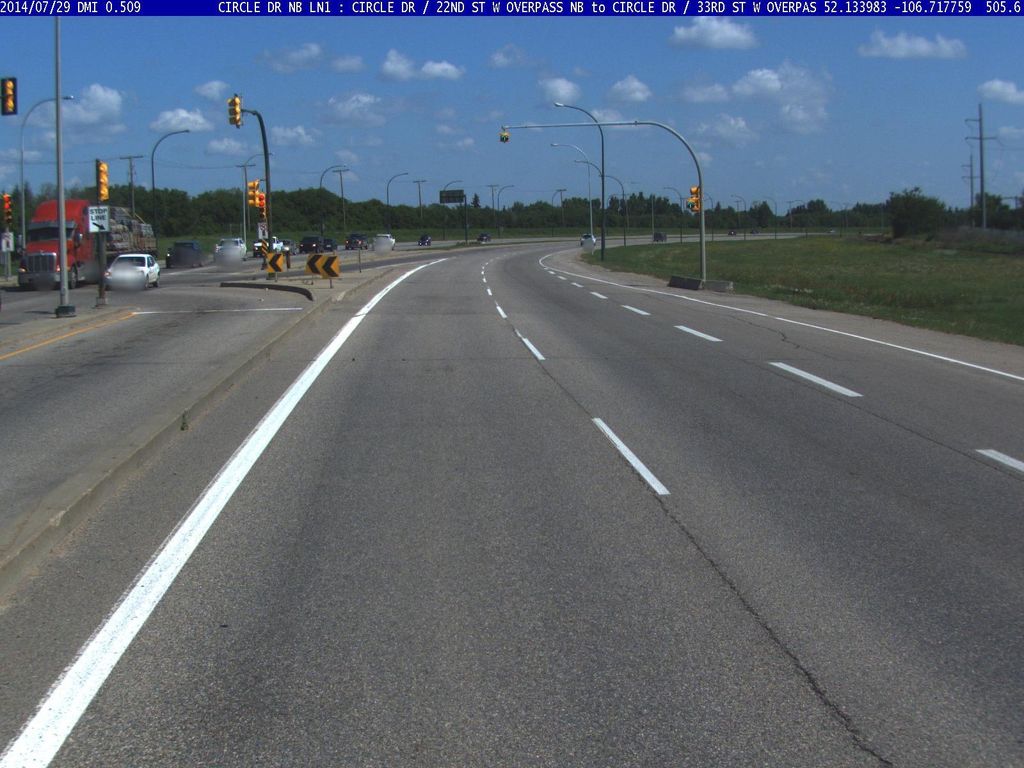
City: saskatoon